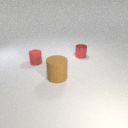
small red rubber cylinder in front of small red metal cylinder